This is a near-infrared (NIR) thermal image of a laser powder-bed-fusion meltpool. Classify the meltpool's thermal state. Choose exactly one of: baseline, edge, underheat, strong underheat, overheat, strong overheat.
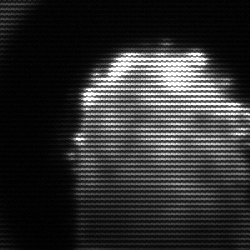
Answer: baseline